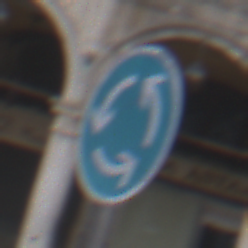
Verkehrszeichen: Kreisverkehr
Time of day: SunriseSunset
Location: Outdoor (Urban)
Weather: PartlyCloudy
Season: NotSpecified
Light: Natural